Field crop: maize
Growth stage: 2
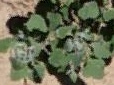
Species: chenopodium